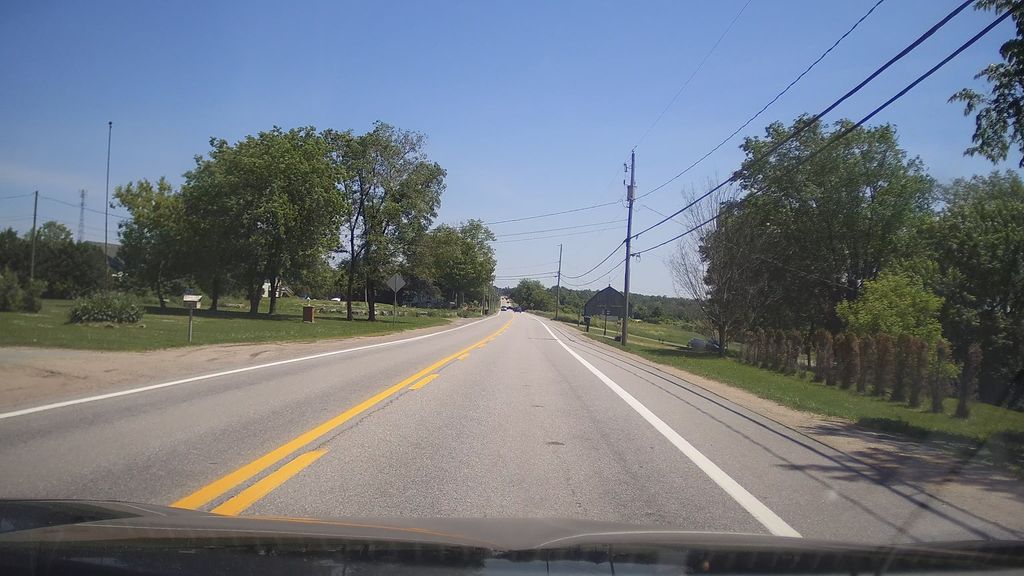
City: ottawa-gatineau